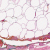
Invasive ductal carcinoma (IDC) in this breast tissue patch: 0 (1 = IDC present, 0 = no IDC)